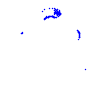
Particle: kaon